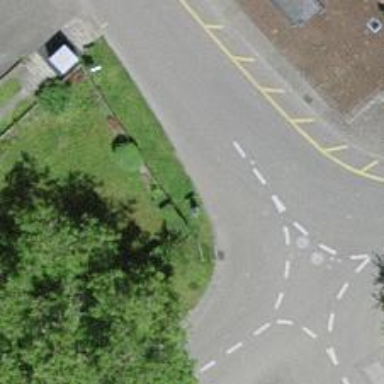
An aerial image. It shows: Bus stop with platform for public transport.